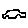
Label: car